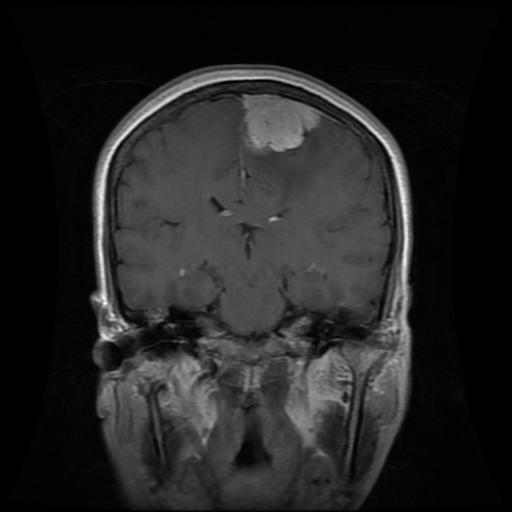
Label: meningioma